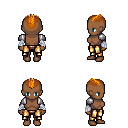
a pixel art fantasy rpg character, female body template, human, dark skin, steel arm armor, gold greaves, dark blonde short mohawk hairstyle, white cloth bandages, four views (front, back, left, right), 2x2 character sprite sheet, small pixel art, hard edges, no anti-aliasing